Question: I am trying to draw a moving point on an sine curve and draw the tangent and normal to this point on the curve. I would also like to normalize these lines, but this is not my main concern.
So far I think my tangent is good but I can't find how to draw the normal.
Here is what I have so far :
Two defines to avoid typing the in the middle of the code
'''
#define SIN(A, y, x) A * sin(((2 * M_PI) / y) * x)
#define COSDY(A, y, x) A * ((2 * M_PI) / y) * cos(((2 * M_PI) / y) * x)
'''
And those are the drawings I do for the curve, the tangent and then the normal:
'''
glBegin(GL_LINE_STRIP);
for (x = -1.f; x <= 1.f; x += 0.01) {
glVertex3f(x, SIN(1, 2, x), 1.f);
}
glEnd();
glPointSize(10.0);
glBegin(GL_POINTS);
glVertex3f(position, SIN(1, 2, position), 1.f);
glEnd();
glPointSize(1.0);
float dx = 1;
float dy = COSDY(1, 2, position);
float mag = sqrtf(dx * dx + dy * dy);
dx /= mag;
dy /= mag;
glBegin(GL_LINES);
glVertex3f(position, SIN(1, 2, position), 1.f);
glVertex3f(position + dx, position + dy, 1.f);
glEnd();
glBegin(GL_LINES);
glVertex3f(position, SIN(1, 2, position), 1.f);
glVertex3f(position + dy, position - 1 / dx, 1.f);
glEnd();
'''
As I said the tangent looks ok but the normal is definitely not ok.

Can you see what is the problem in this?
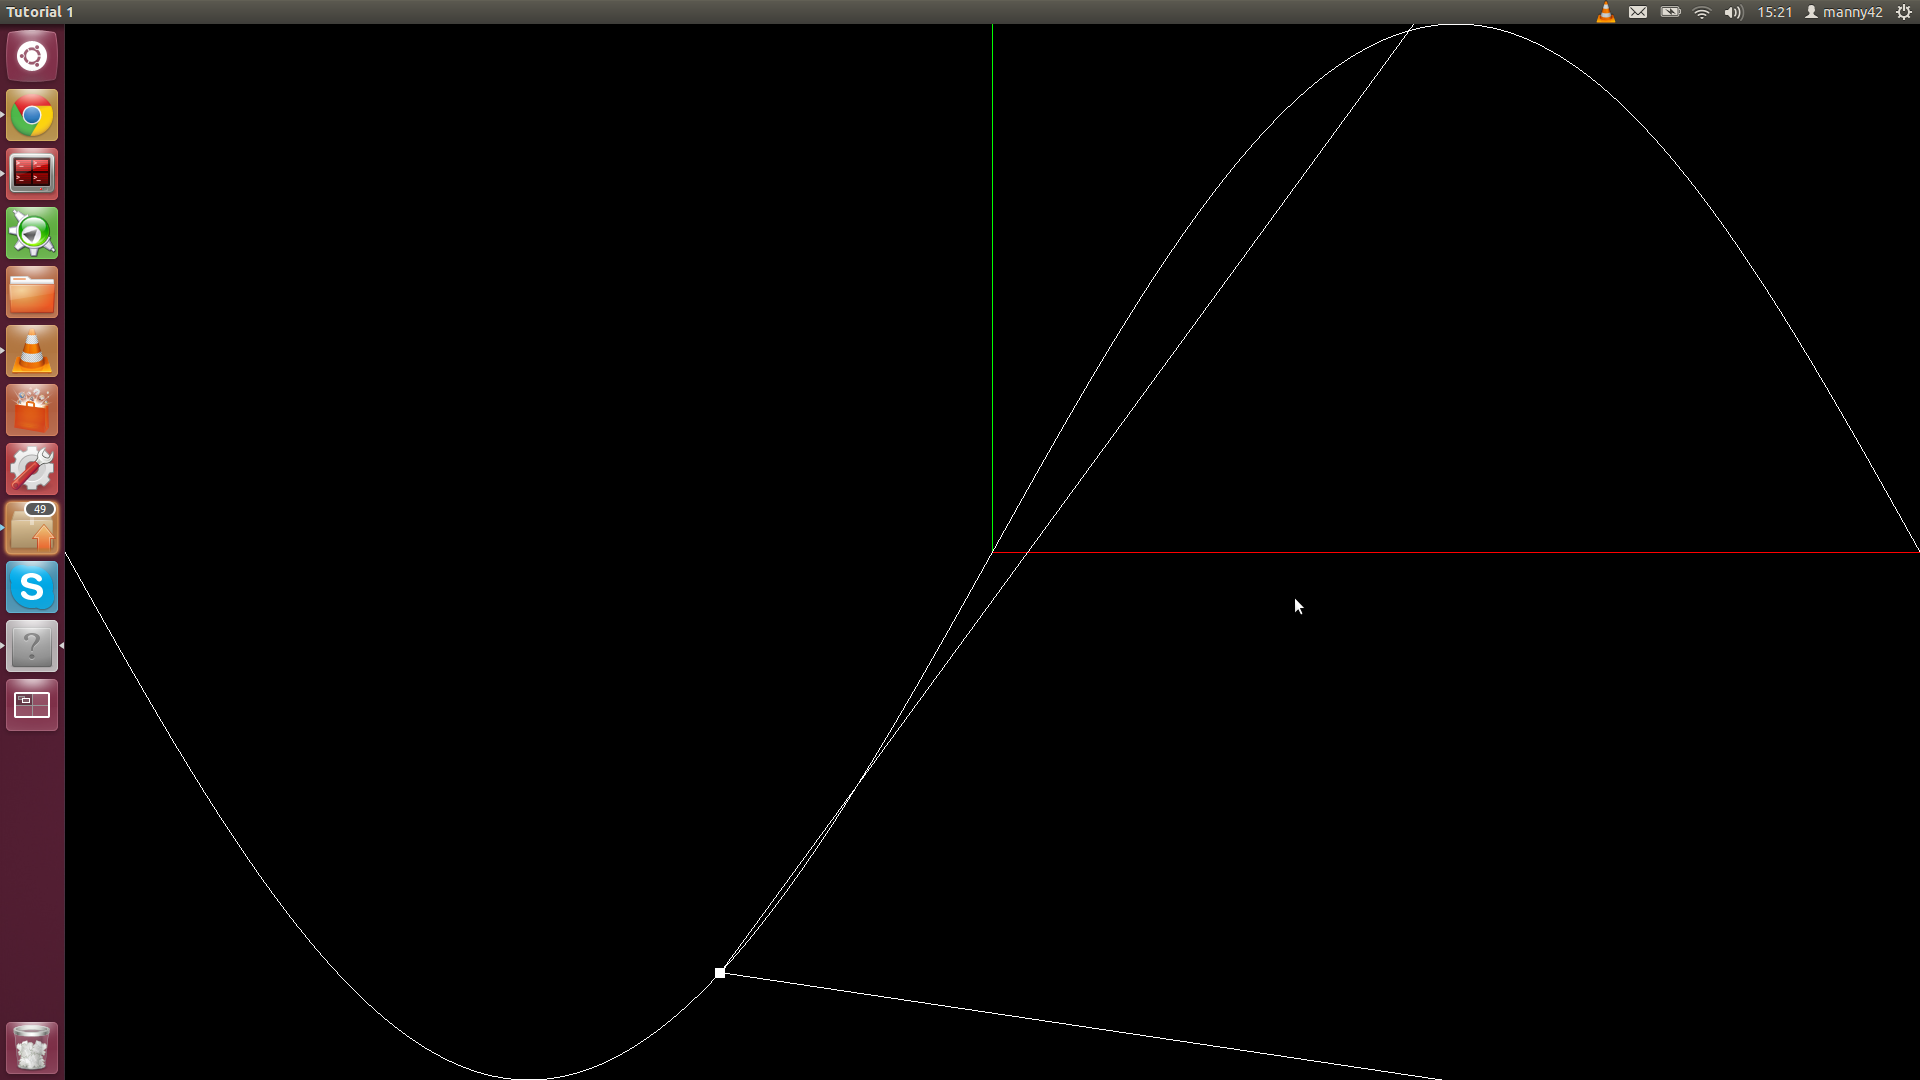
Answer: The calculation of the tangent basically looks ok. I don't quite understand the way you draw it, though. If (dx, dy) is your tangent vector, shouldn't your drawing code look like this?
'''
glVertex3f(position, SIN(1, 2, position), 1.f);
glVertex3f(position + dx, SIN(1, 2, position) + dy, 1.f);
'''
In any case, with (dx, dy) being the tangent vector, your two options for the normal vector are (dy, -dx) and (-dy, dx). Remember that the scalar product of the two vectors needs to be zero for the two vectors to be orthogonal. Your normal drawing becomes:
'''
glVertex3f(position, SIN(1, 2, position), 1.f);
glVertex3f(position + dy, SIN(1, 2, position) - dx, 1.f);
'''